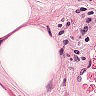
Metastatic tissue present: no